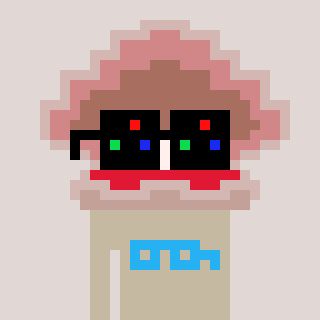
a pixel art character with square black sunglasses, a oyster-shaped head and a bege-colored body on a warm background